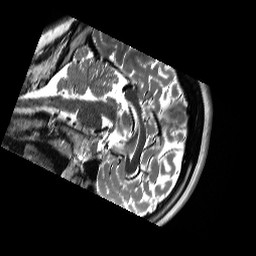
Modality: T2w
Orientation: sagittal
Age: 18
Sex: male